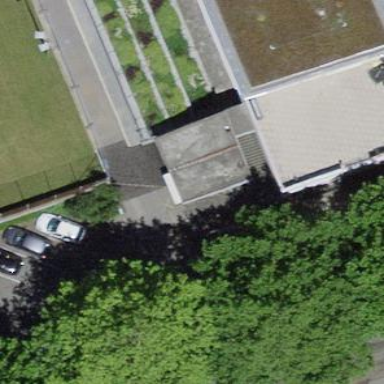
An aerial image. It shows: Garage.